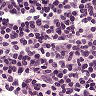
Metastatic tissue present: no